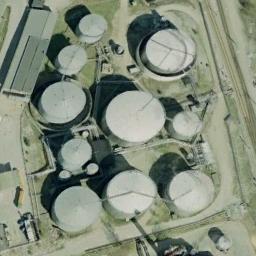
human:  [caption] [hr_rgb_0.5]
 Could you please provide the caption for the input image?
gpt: There are big and small white storage tanks on the bare land .

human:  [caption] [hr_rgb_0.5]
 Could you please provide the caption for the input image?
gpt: There are many different sized storage tanks in the factory, And there is a river outside the factory .

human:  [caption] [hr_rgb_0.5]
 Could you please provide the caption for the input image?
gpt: There are many buildings beside the storage tanks .

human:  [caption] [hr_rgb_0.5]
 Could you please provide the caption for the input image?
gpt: There are nine tanks of different size .

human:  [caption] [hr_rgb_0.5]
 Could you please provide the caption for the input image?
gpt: There are some storage tanks of different sizes .